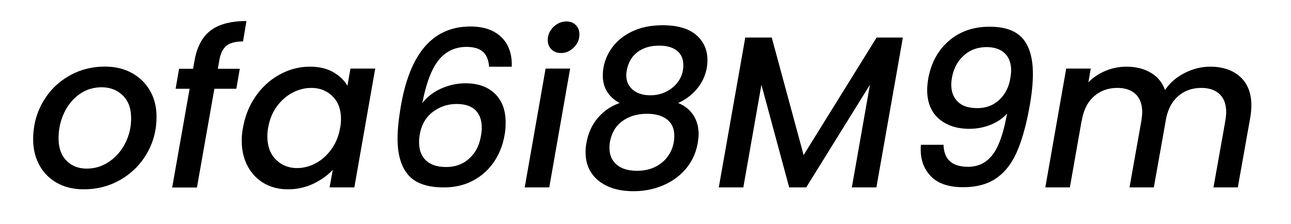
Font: Poppins-MediumItalic